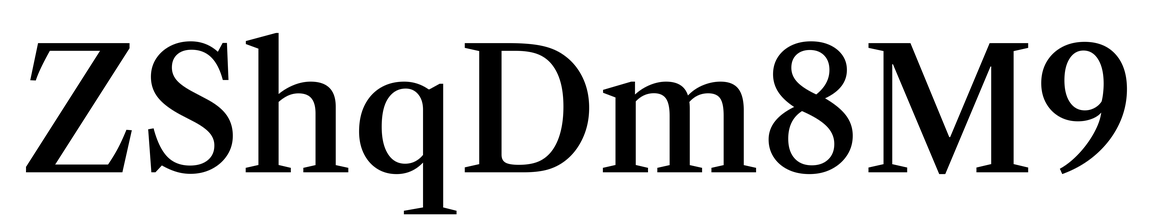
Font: LibreCaslonText_Medium